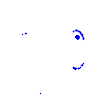
Particle: kaon